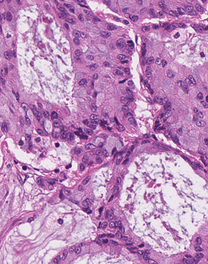
Tumor epithelial tissue: yes
Tumor-associated stroma tissue: no
Normal tissue: no